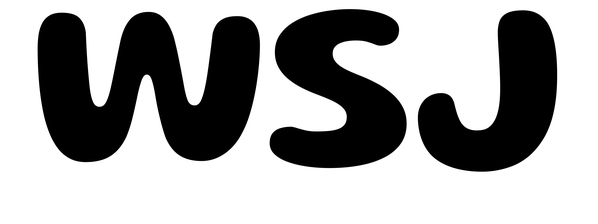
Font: Gluten_SemiBold